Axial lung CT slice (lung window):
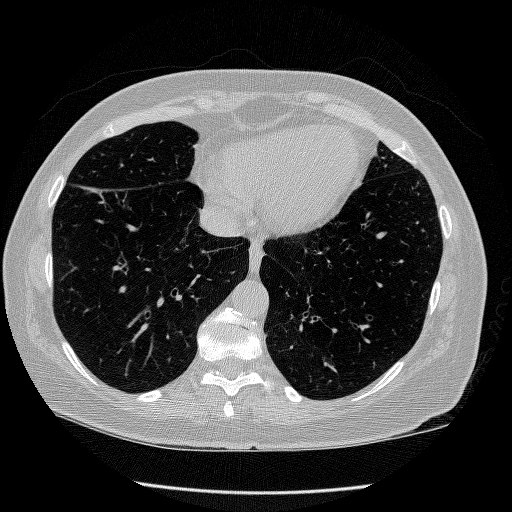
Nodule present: no